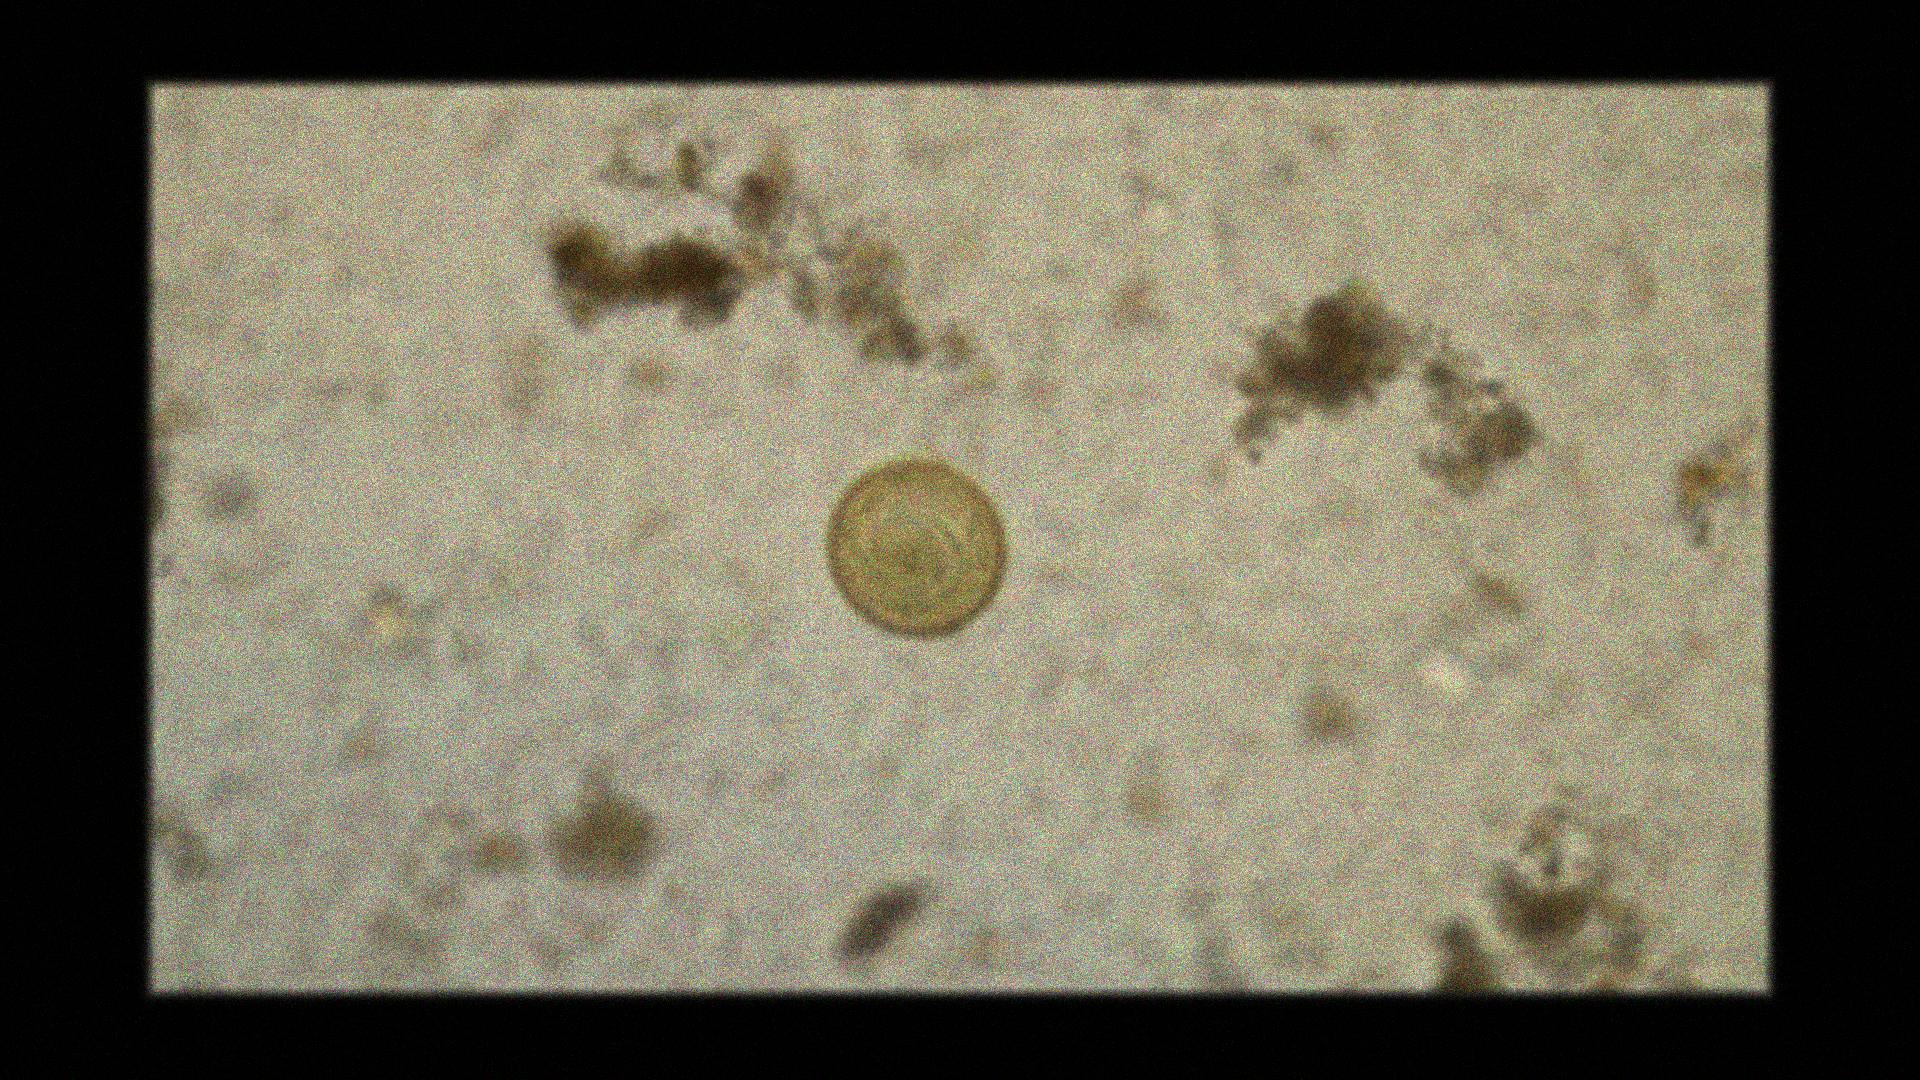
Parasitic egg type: Hymenolepis diminuta